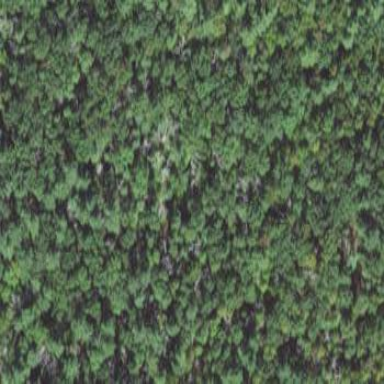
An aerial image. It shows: Woodland consisting mainly of needle-leaved trees.